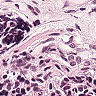
Metastatic tissue present: no